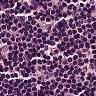
Metastatic tissue present: no